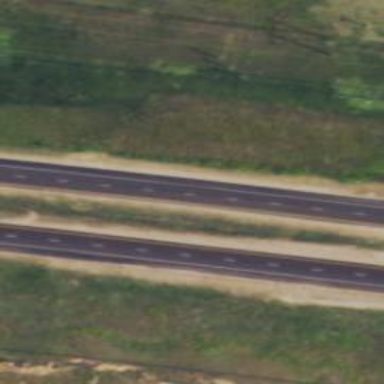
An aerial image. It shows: Asphalt motorway.